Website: lowes
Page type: review-order
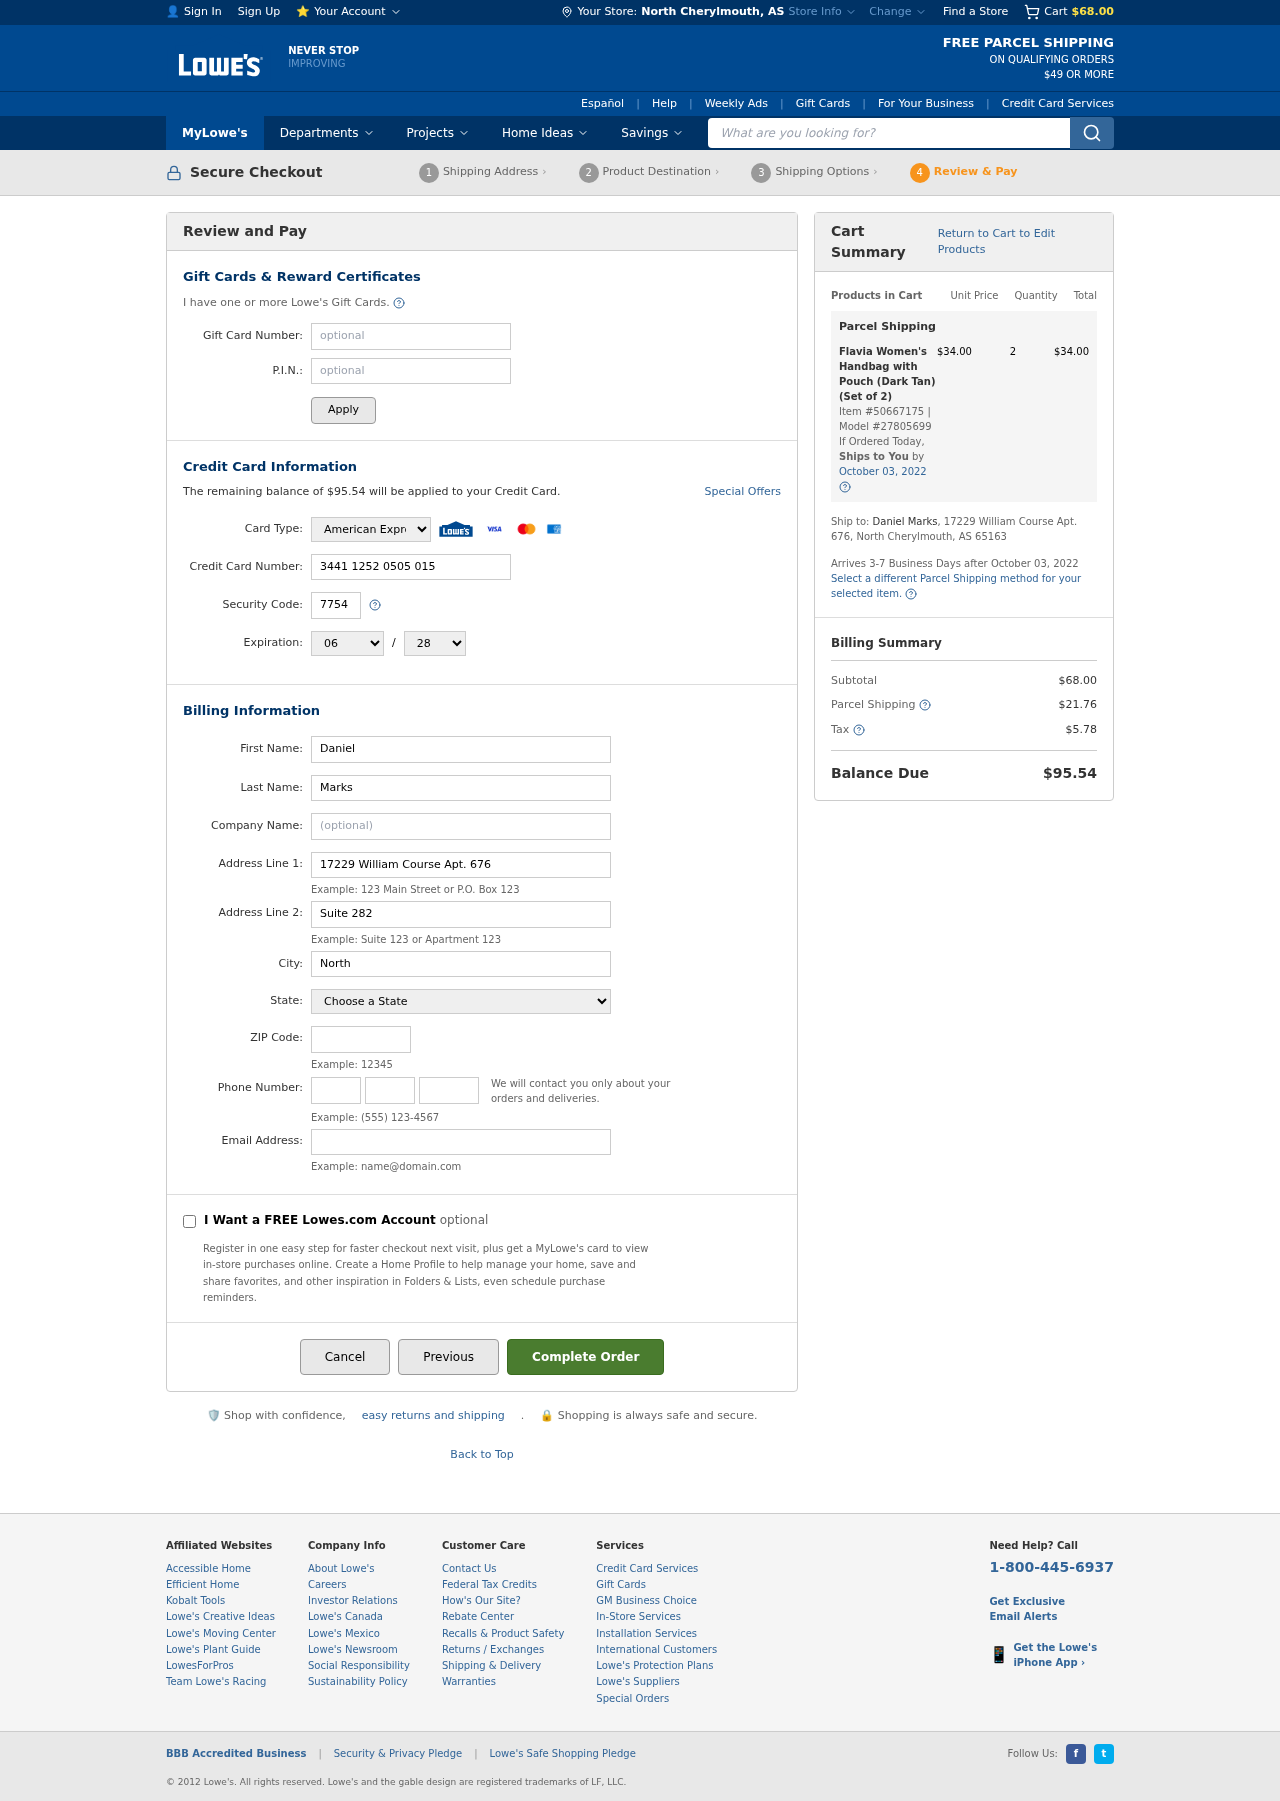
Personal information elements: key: PII_CARD_CVV
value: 7754
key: PII_CARD_EXPIRY_MONTH
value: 06
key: PII_CARD_EXPIRY_YEAR
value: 28
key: PII_CARD_NUMBER
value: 3441 1252 0505 015
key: PII_CARD_TYPE
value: American Express
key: PII_CITY
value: North Cherylmouth
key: PII_CITY_STATE
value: North Cherylmouth, AS
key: PII_EMAIL
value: dmarks@gmail.com
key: PII_FIRSTNAME
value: Daniel
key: PII_LASTNAME
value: Marks
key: PII_PHONE_AREA
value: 874
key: PII_PHONE_PREFIX
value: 747
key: PII_PHONE_SUFFIX
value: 4746
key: PII_POSTCODE
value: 65163
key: PII_STATE
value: AS
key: PII_STREET
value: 17229 William Course Apt. 676
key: PII_STREET2
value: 17229 William Course Apt. 676
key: PII_STREET2
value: Suite 282
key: PII_FULLNAME2
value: Daniel Marks
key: PII_CITY_STATE_ZIP2
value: North Cherylmouth, AS 65163
Product elements: key: PRODUCT1_NAME
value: Flavia Women's Handbag with Pouch (Dark Tan) (Set of 2)
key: PRODUCT1_PRICE
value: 34
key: PRODUCT1_QUANTITY
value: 2
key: PRODUCT1_ITEM_NUMBER
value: Item #50667175
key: PRODUCT1_MODEL_NUMBER
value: Model #27805699
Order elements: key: ORDER_SUBTOTAL
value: $68.00
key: ORDER_BALANCE_DUE
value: $95.54
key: ORDER_SHIPPING_DATE
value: October 03, 2022
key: ORDER_ITEM_TOTAL
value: $34.00
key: ORDER_SHIPPING_DATE2
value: October 03, 2022
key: ORDER_SHIPPING_COST
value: $21.76
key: ORDER_TAX
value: $5.78
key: ORDER_TOTAL
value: $95.54
Search elements: key: HEADER_SEARCH
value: What are you looking for?